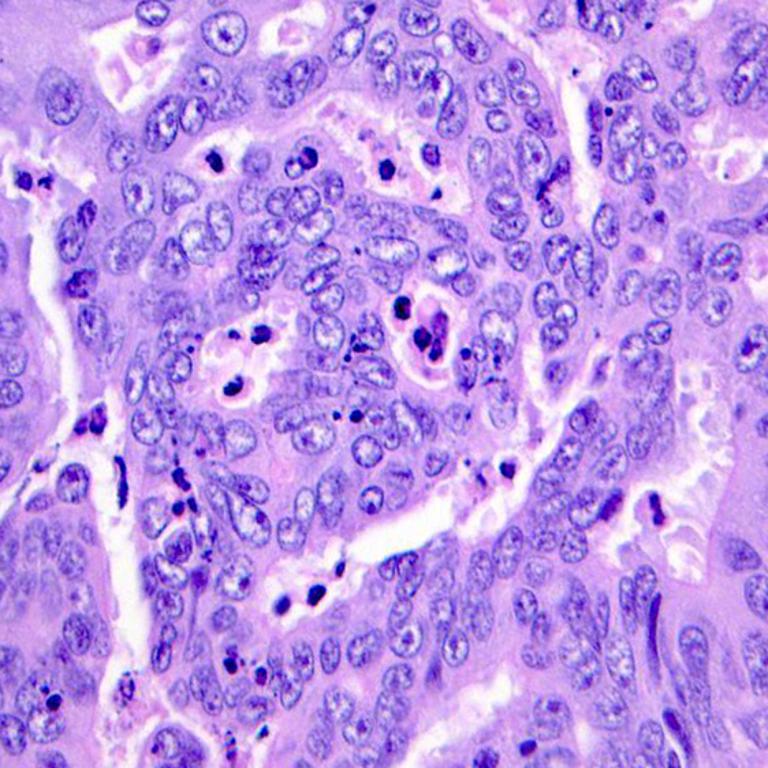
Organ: colon
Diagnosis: adenocarcinomas